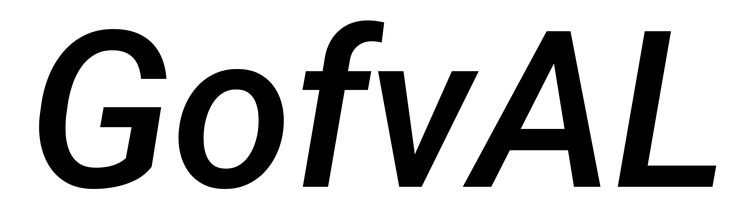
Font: Roboto-Italic_Medium_Italic